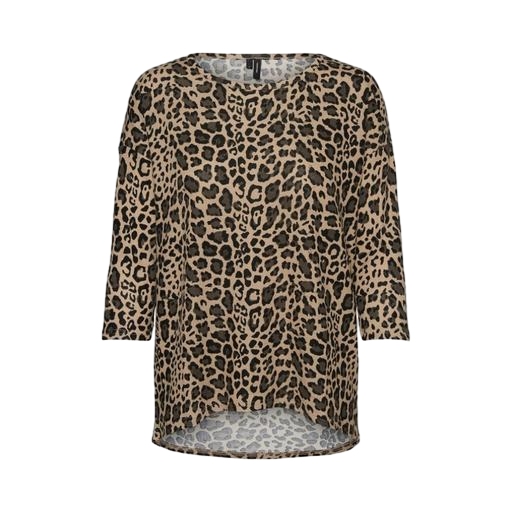
leopard-print blouse, blue animal-print t-shirt only macy, animal printed shirt, white background